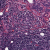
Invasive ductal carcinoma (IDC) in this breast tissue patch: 1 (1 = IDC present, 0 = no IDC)